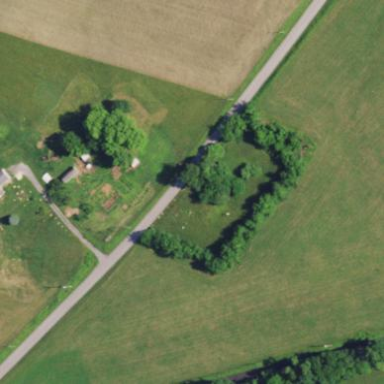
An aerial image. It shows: Cemetery.